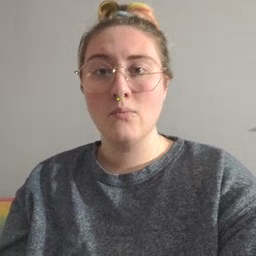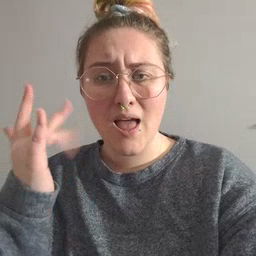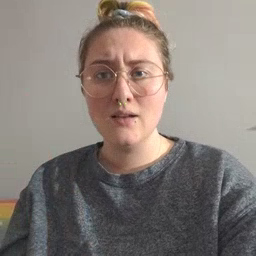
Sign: why